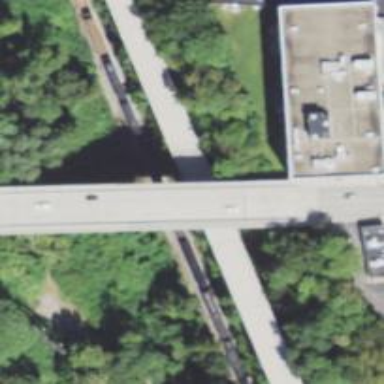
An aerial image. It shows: There is busway bridge in the picture.